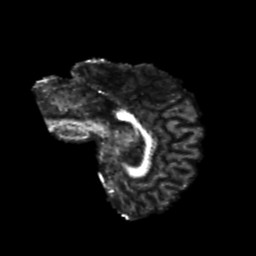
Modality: FA
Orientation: sagittal
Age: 20
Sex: female
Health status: healthy
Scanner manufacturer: philips
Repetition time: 7.393 s
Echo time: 0.08599 s